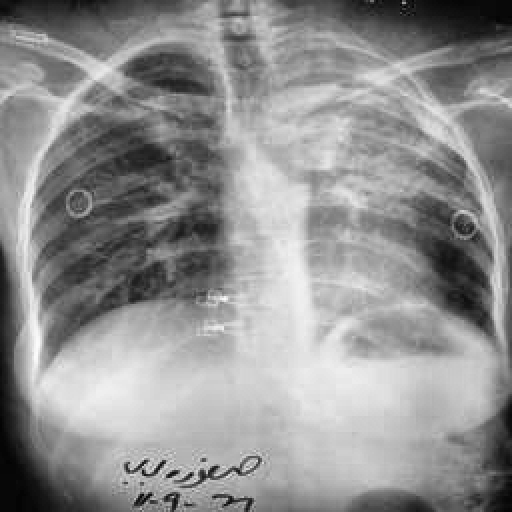
Finding: TUBERCULOSIS